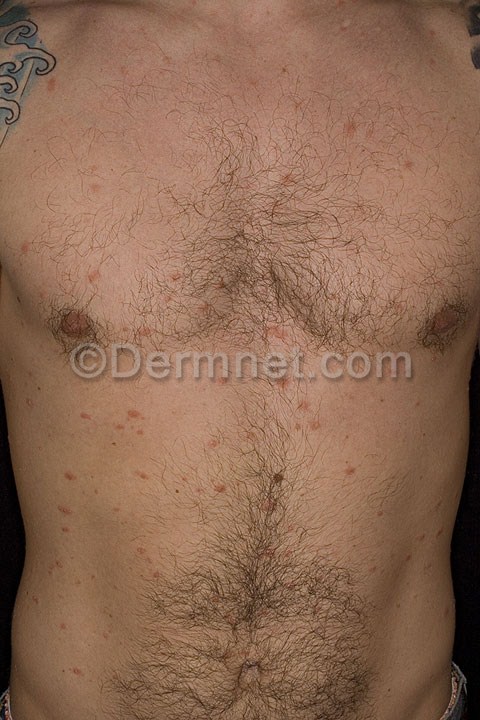
Disease: Psoriasis pictures Lichen Planus and related diseases